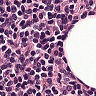
Metastatic tissue present: no